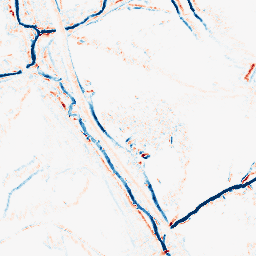
Category: morphological
Decomposition family: morphological_diamond
Decomposition parameters: operation: average
radius: 3
Upsampling method: cubic_catmull_rom
Upsampling parameters: scale: 8
Upsampling scale: 8